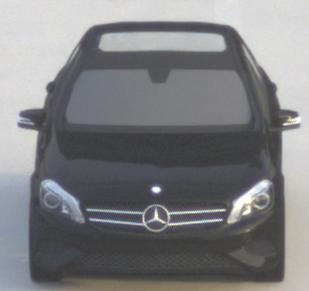
Make: Mercedes-Benz
Model: A 180
Detailed model: A-Class (176)
Model produced from: 2012/09
Model produced until: 2015/07
Doors: 5
Color: black
Road condition: dry road
Daytime: sunrise or sunset
Contrast: low contrast